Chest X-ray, PA view. Patient: 25 years old, sex M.
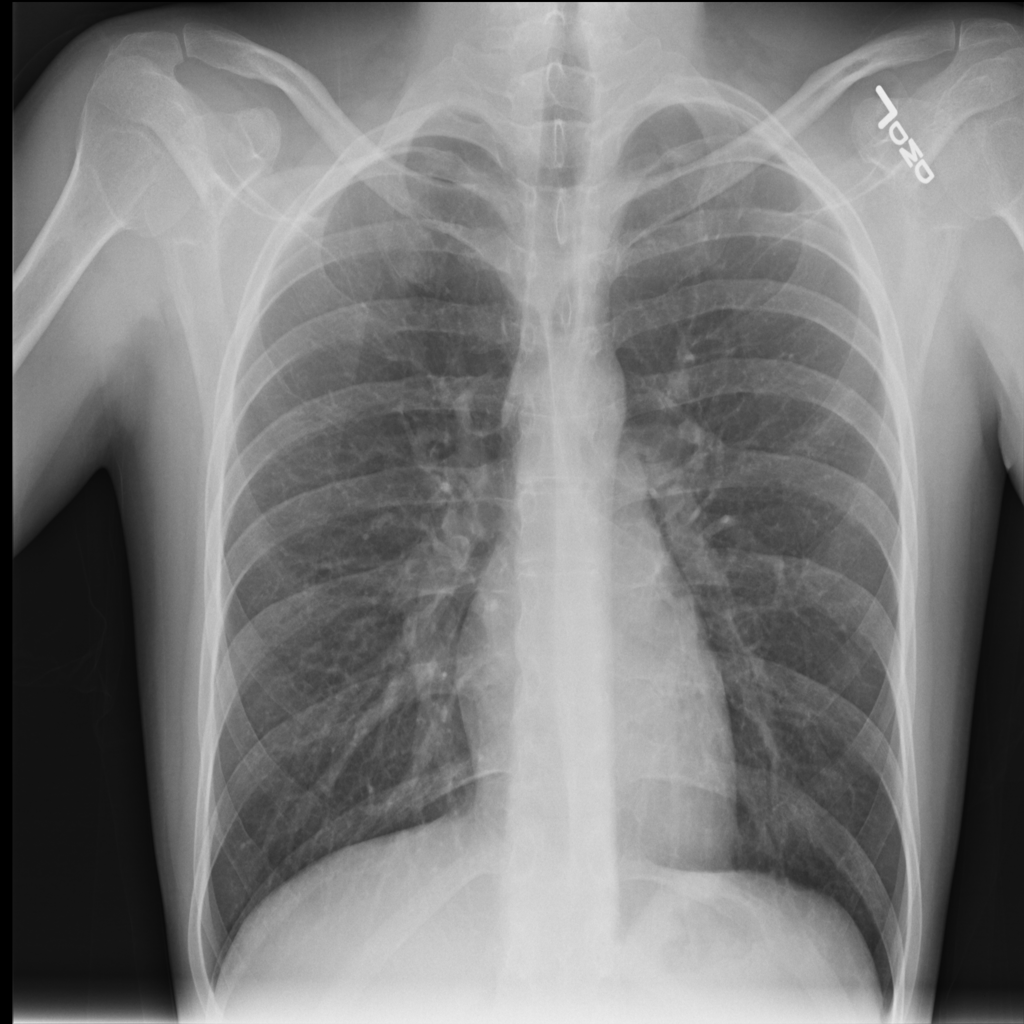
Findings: No Finding